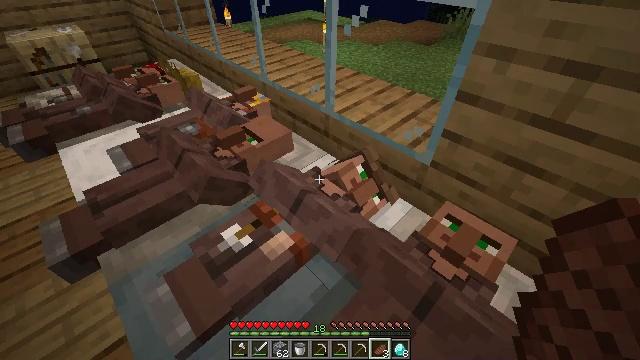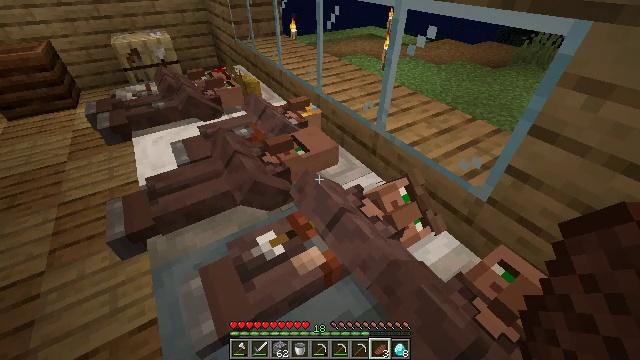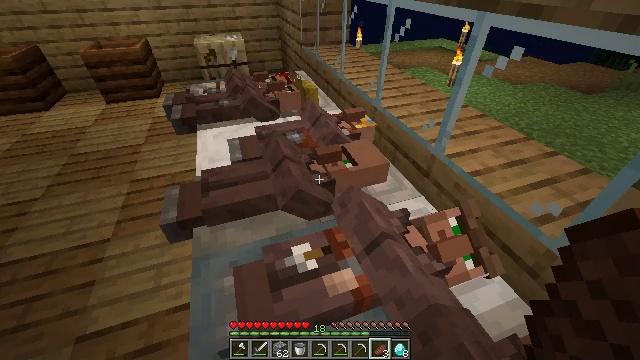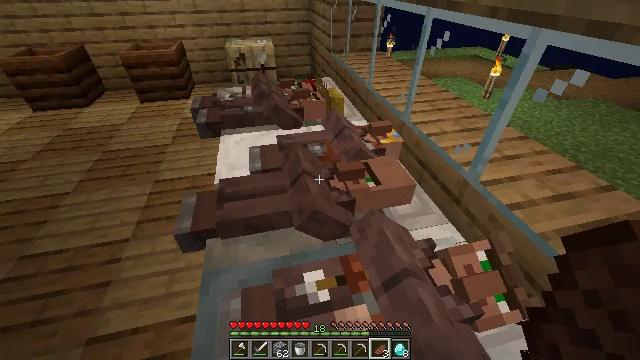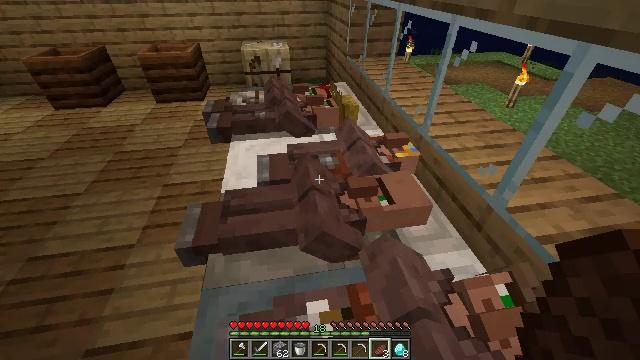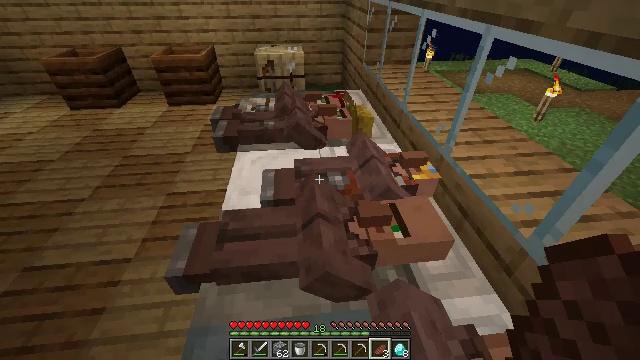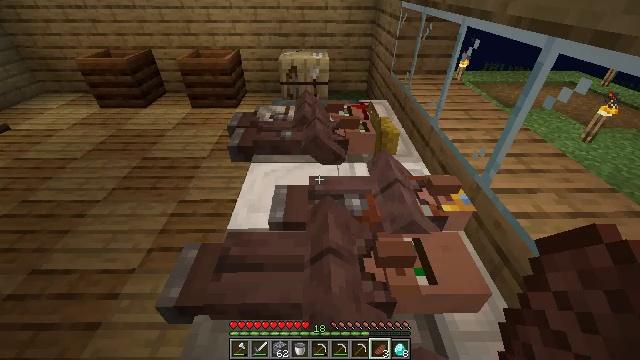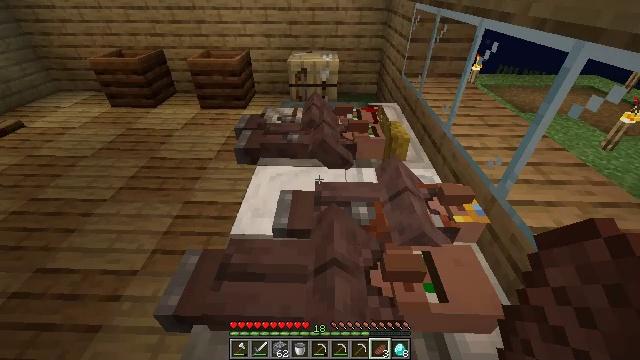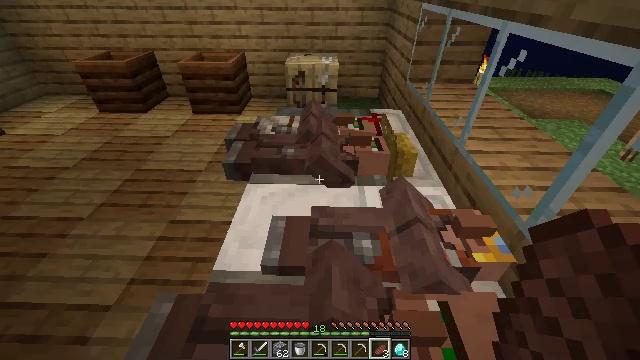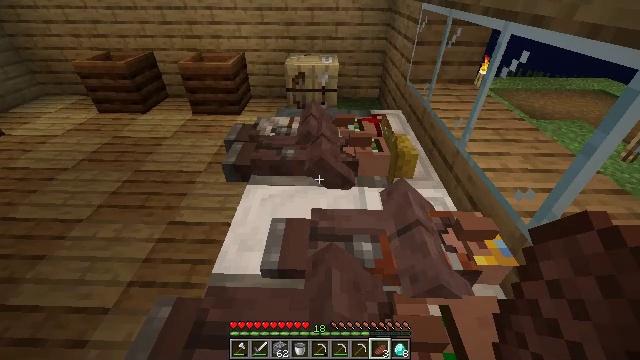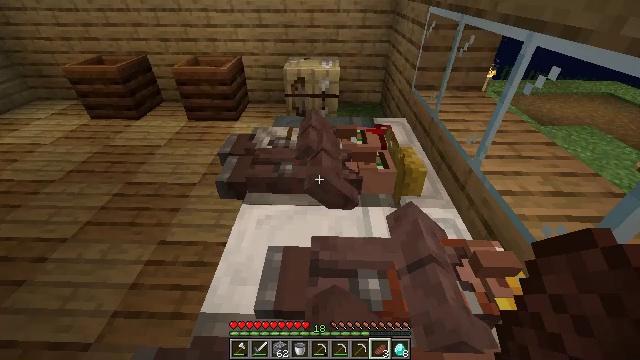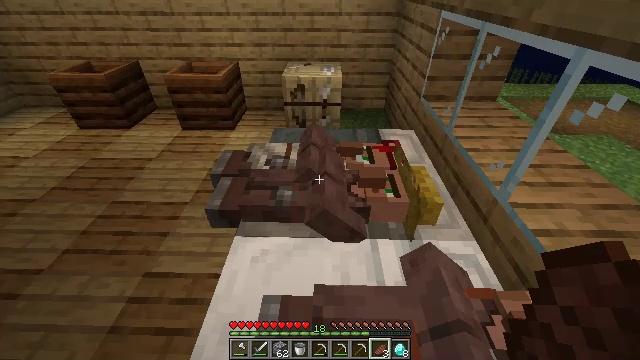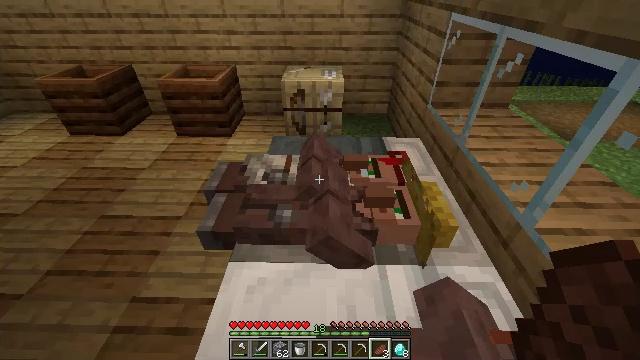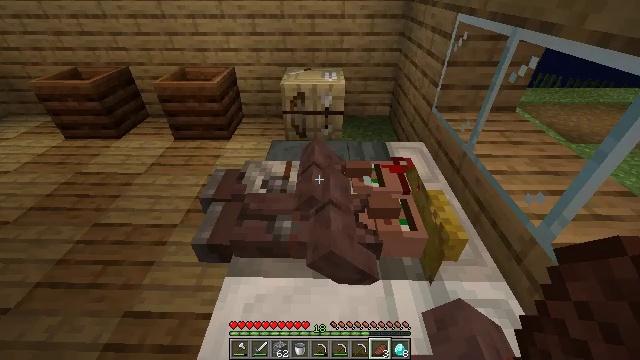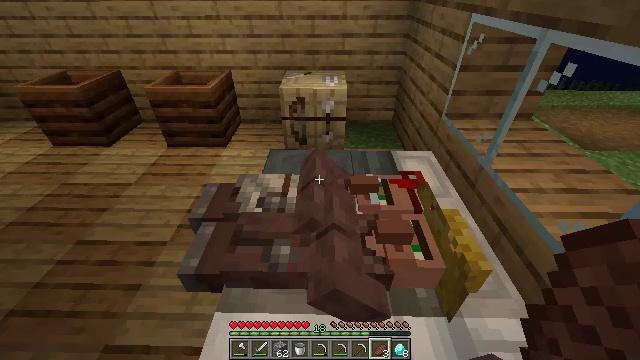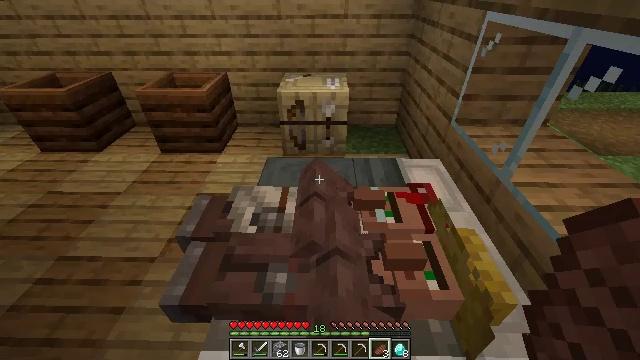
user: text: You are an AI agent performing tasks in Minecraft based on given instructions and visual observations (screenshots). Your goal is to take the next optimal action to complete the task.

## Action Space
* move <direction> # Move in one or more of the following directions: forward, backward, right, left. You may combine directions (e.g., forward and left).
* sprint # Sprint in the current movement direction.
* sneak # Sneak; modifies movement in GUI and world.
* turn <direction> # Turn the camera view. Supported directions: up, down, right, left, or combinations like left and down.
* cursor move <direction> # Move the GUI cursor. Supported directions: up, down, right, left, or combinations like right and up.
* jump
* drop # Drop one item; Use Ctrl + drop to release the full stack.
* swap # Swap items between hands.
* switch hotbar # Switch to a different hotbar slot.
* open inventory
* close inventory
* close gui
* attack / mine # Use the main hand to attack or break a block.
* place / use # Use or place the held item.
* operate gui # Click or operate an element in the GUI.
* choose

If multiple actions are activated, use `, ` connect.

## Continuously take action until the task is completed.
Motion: motion action
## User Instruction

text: Drop a cooked beef.
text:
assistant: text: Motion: move forward, turn left and up
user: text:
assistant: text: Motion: move forward, turn left and up
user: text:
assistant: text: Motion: move forward, turn left
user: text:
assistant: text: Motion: move forward, turn left
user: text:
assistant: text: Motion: move forward, turn left
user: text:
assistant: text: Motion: move forward, turn left
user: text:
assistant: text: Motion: move forward, turn left
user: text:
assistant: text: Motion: move forward
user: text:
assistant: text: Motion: move forward
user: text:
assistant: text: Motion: move forward
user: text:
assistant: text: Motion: move forward
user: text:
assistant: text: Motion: move forward
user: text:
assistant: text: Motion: move forward
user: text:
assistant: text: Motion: move forward
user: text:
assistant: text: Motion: move forward
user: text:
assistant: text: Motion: no_op
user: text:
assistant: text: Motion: no_op
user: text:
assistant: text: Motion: no_op
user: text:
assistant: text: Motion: no_op
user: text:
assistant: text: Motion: no_op
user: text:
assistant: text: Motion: no_op
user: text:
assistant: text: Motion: no_op
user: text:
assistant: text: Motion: no_op
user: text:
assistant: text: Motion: no_op
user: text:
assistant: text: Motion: move forward
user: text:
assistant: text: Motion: move forward
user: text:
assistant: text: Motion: move forward
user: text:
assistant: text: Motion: move forward, turn down
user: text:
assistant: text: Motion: move forward, turn down
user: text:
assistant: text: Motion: move forward, turn down